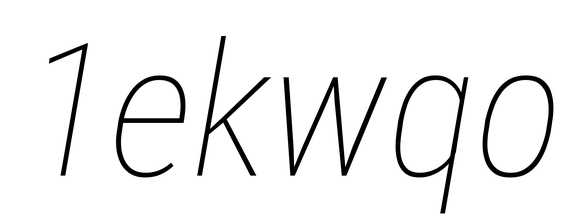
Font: Roboto-Italic_Condensed_Thin_Italic